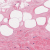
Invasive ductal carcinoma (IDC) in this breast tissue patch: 0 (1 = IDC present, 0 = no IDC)